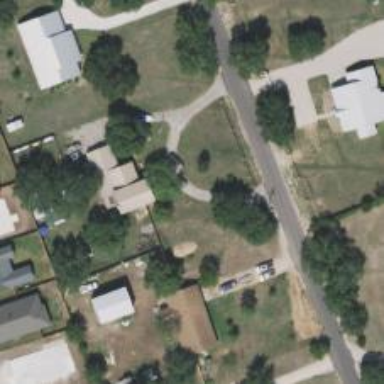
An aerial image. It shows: Driveway leading to service road.